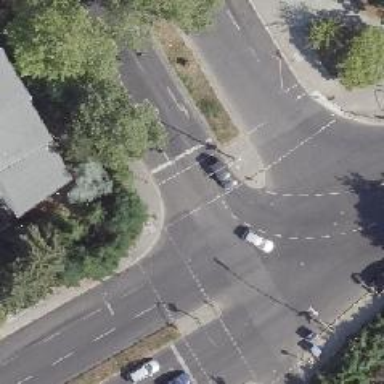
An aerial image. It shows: Footway that serves as traffic island.